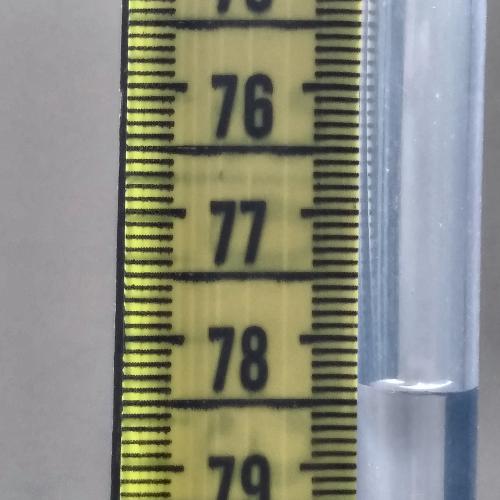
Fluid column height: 78.4 cm